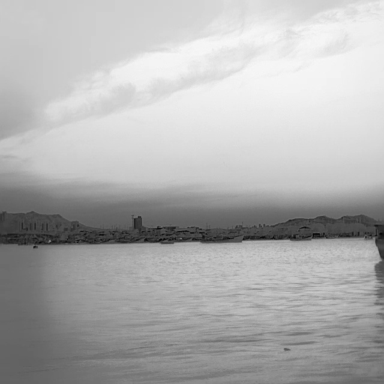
There are three bulk_carriers in the infrared image.